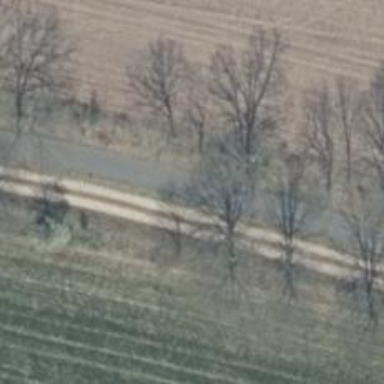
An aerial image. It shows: Asphalt path.